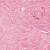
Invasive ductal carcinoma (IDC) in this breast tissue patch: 0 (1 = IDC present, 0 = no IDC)